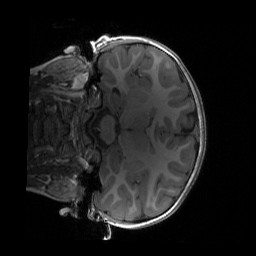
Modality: T1w
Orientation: coronal
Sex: female
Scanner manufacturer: siemens
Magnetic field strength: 3 T
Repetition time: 1.9 s
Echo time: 0.00243 s